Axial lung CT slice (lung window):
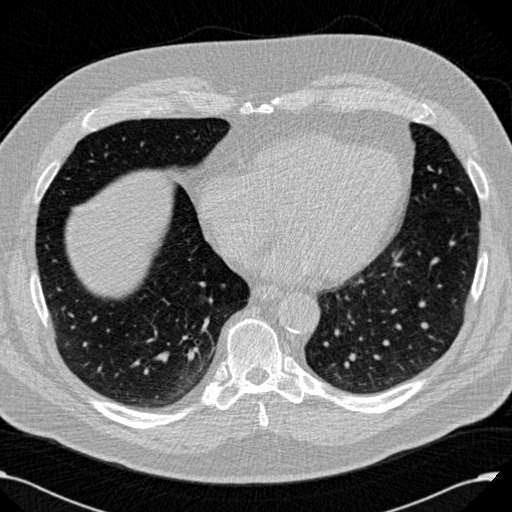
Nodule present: no